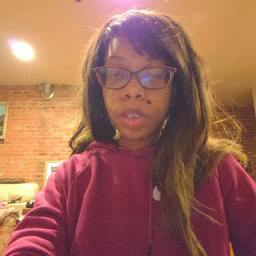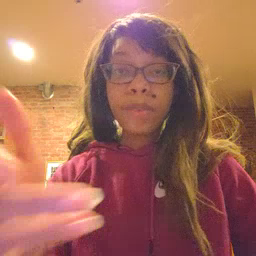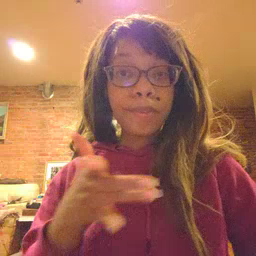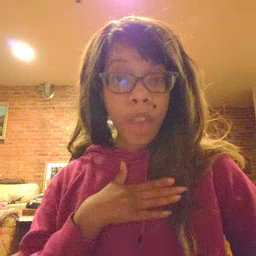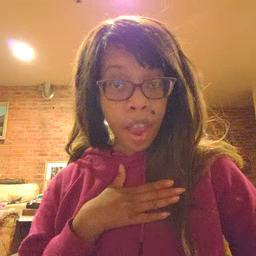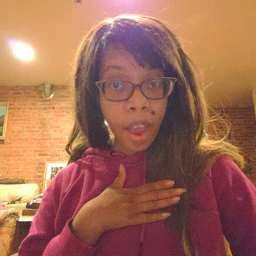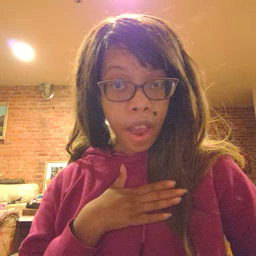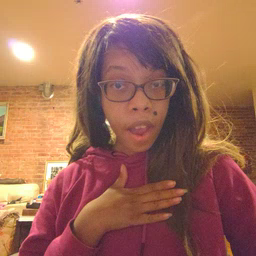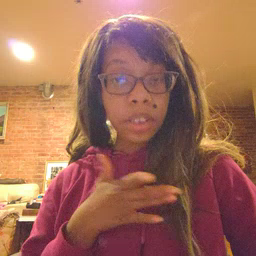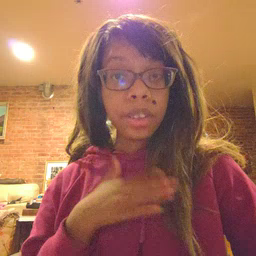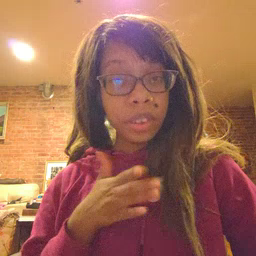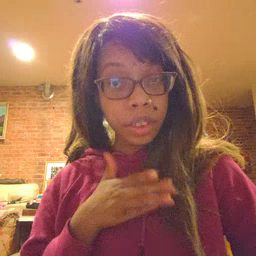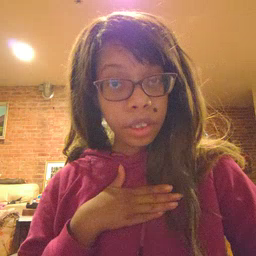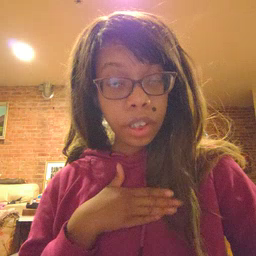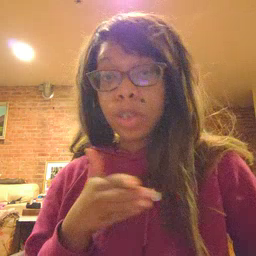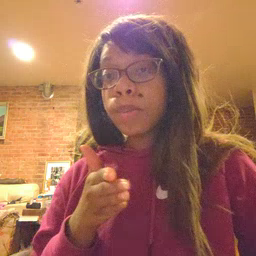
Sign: minemy